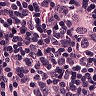
Metastatic tissue present: yes